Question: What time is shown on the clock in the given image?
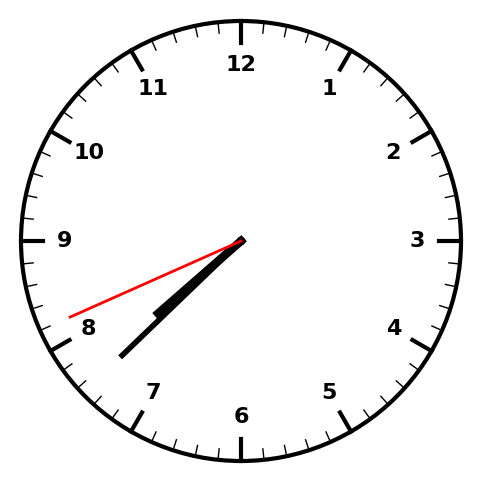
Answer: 07:37:41